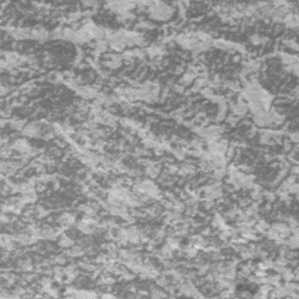
Label: frost